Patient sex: F
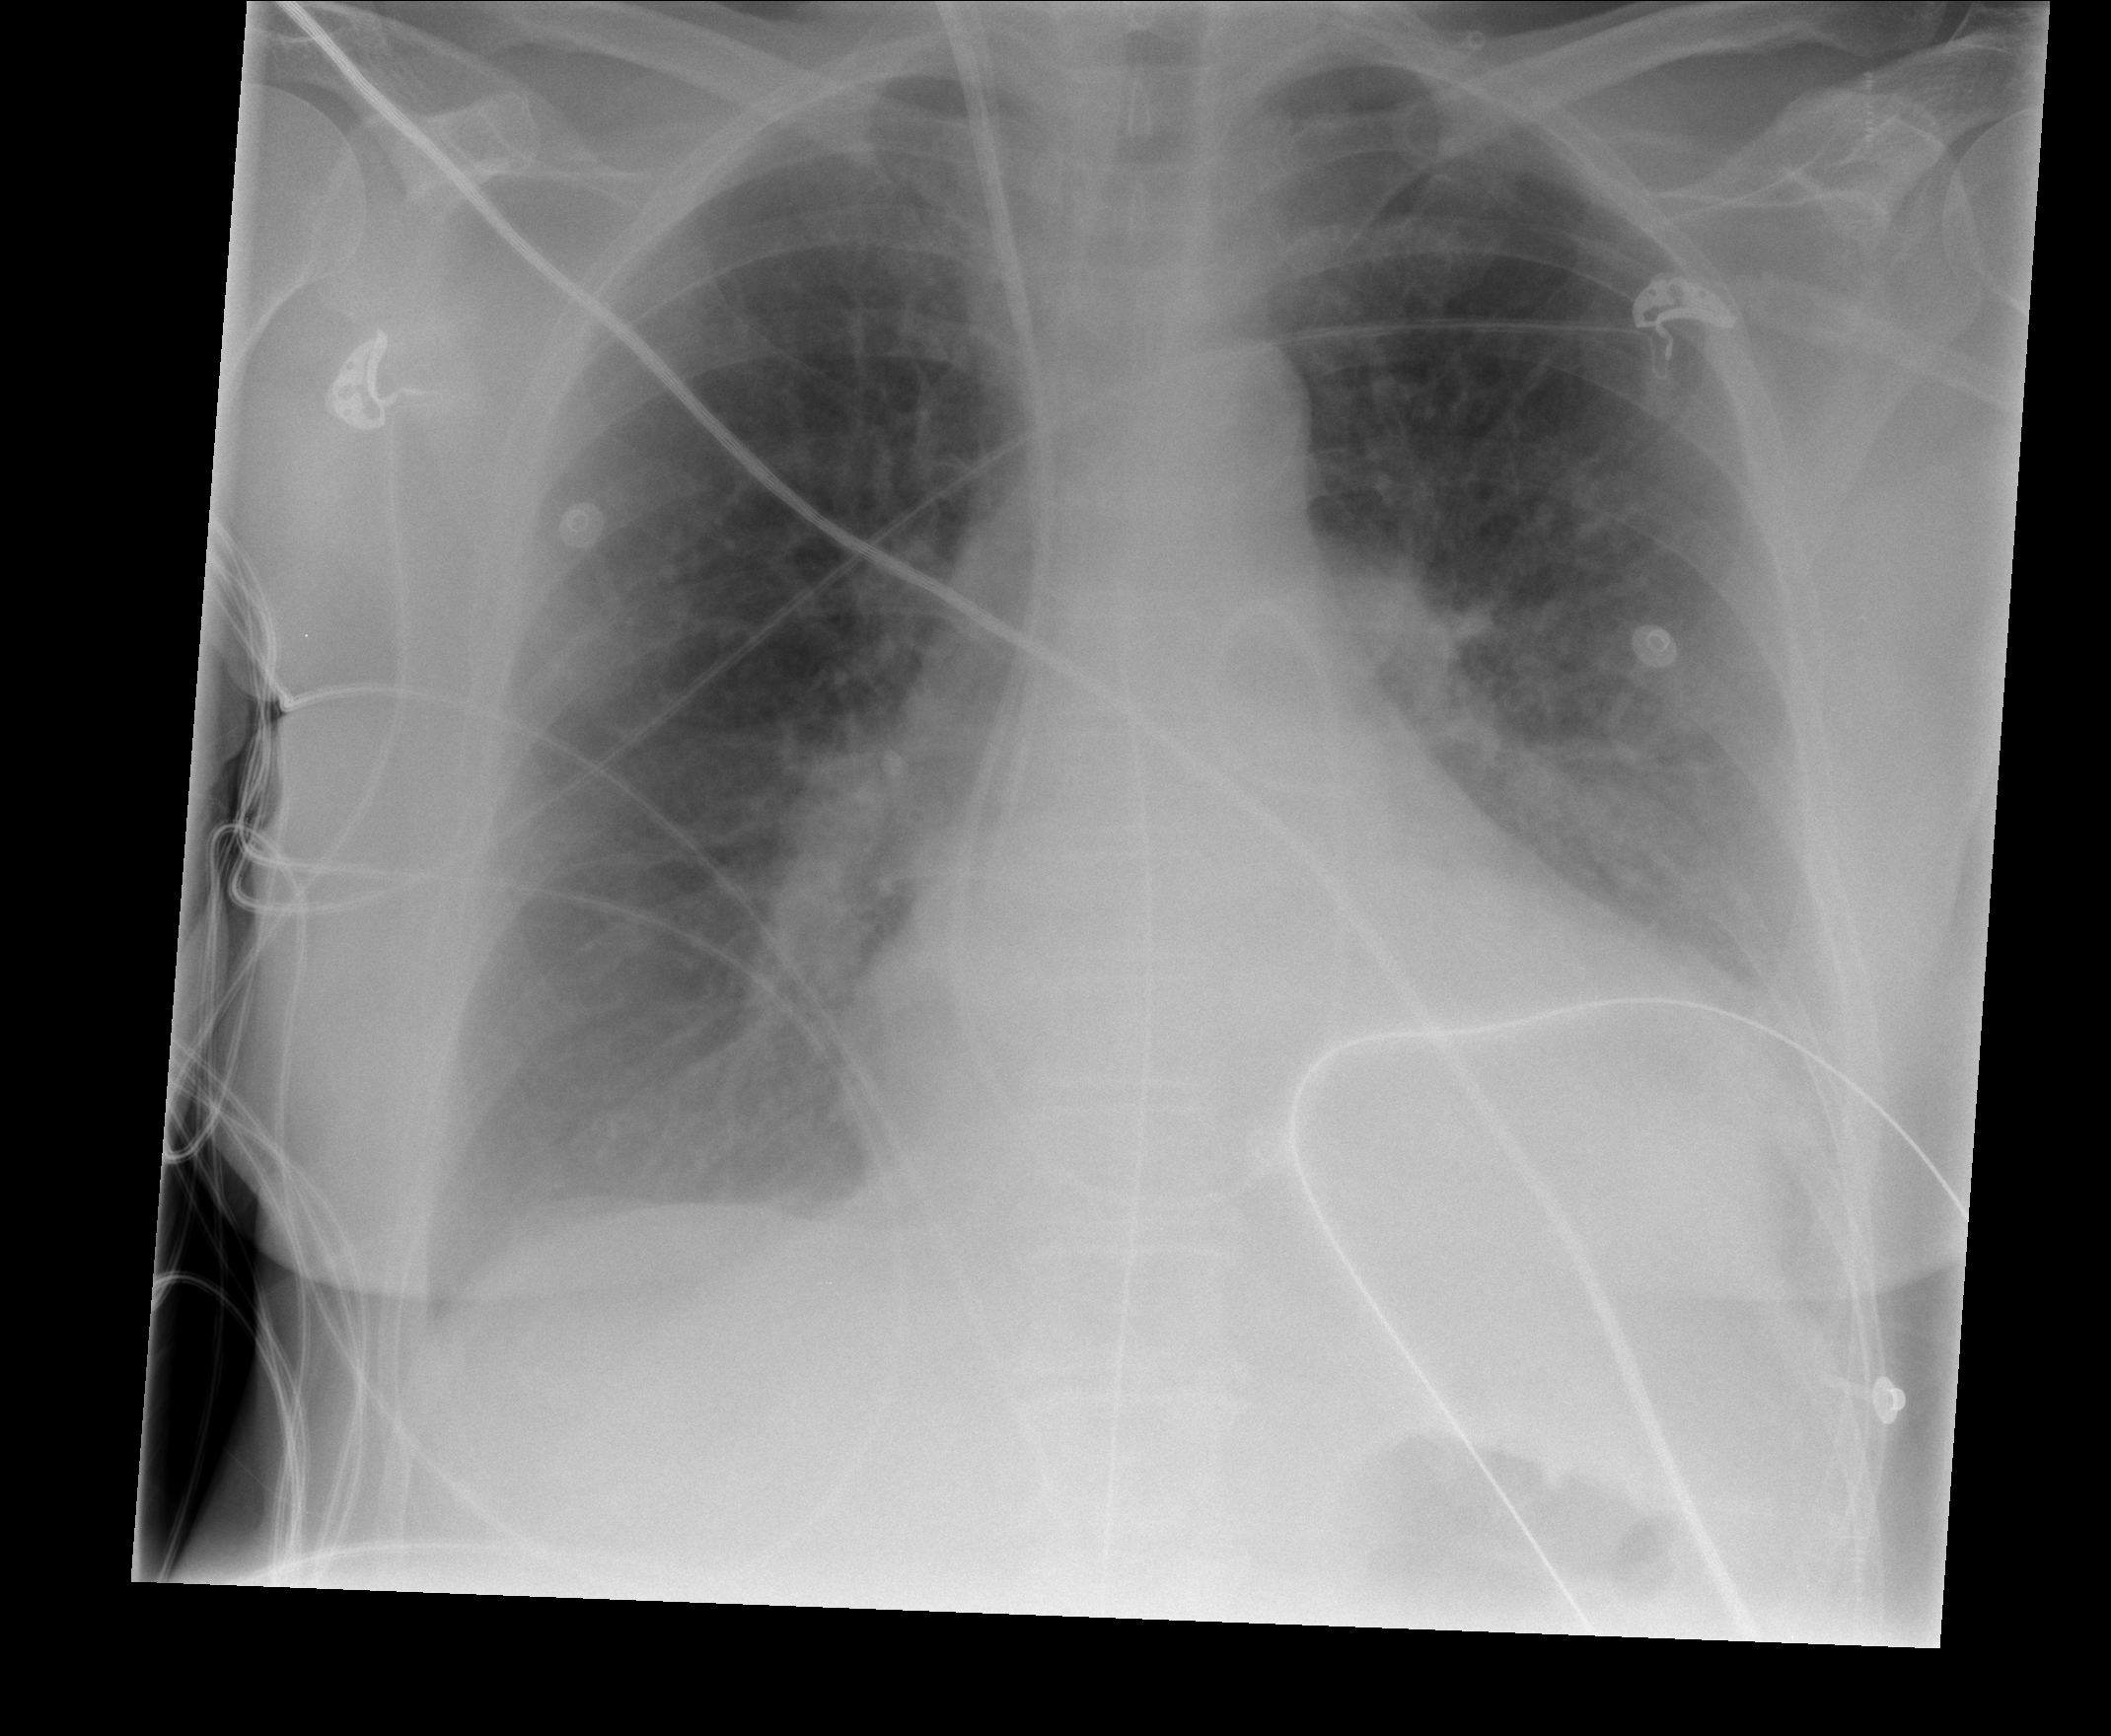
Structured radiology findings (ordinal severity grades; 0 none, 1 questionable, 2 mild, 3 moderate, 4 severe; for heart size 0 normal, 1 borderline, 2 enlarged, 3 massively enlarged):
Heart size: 2
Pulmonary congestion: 3
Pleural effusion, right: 2
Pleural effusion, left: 2
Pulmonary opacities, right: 0
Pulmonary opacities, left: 0
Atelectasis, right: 0
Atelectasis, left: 2